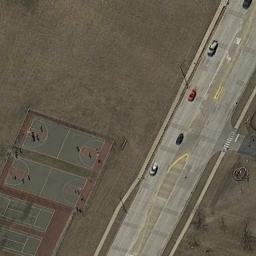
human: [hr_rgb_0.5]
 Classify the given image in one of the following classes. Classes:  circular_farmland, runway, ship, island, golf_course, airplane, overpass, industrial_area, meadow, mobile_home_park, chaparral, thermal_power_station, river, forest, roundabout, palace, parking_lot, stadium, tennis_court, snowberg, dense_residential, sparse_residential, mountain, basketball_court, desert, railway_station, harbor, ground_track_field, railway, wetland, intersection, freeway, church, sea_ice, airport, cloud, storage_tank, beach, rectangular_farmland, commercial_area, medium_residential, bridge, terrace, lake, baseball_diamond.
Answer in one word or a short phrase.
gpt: basketball_court